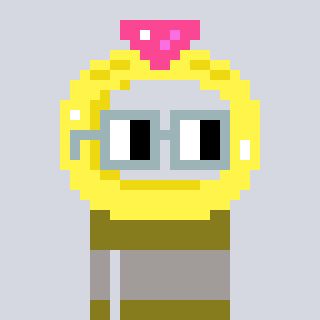
a pixel art character with square dark gray glasses, a ring-shaped head and a gunk-colored body on a cool background